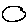
Label: circle